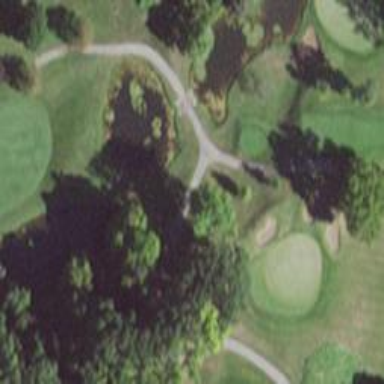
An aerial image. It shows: Pathway for golfing.